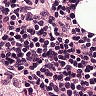
Metastatic tissue present: no